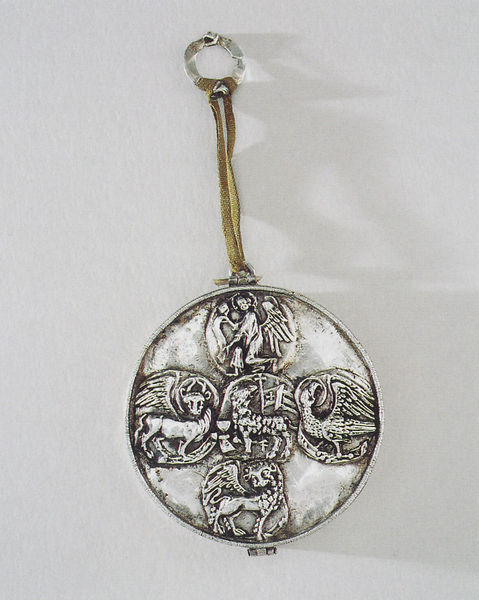
Titel: Reliquienkapsel
Standort: Quedlinburg (EU - D - Sachsen-Anhalt)
Schlagwörter: adler, flügel, vogel, schmuck, symbol, tiere, bibel, johannes, silber, kirche, kelch, kind, rund, engel, fahne, flagge, kette, kuh, figuren, banner, symmetrie, ring, vier, lamm, schaf, dose, medaillon, kreuz, wappen, hängend, anhänger, christus, fabelwesen, greif, löwe, heilige, medaille, kirchlich, ochse, stier, münze, elefant, markus, tiger, collier, evangelisten, matthäus, griffon, lederband, pendant, frühmittelalter, tiersymbole, büchst, büchse anhänger, grifelo